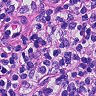
Metastatic tissue present: no